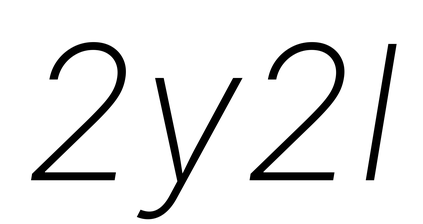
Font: Inter-Italic_ExtraLight_Italic